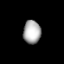
Tissue: lung
Cell type: Epithelial cells
Senescence score: 0.1999
Nuclear area (px): 402
Mean DAPI intensity: 171.978